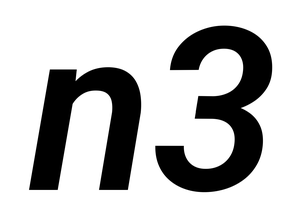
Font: Roboto-Italic_SemiBold_Italic